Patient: sex M, age 36
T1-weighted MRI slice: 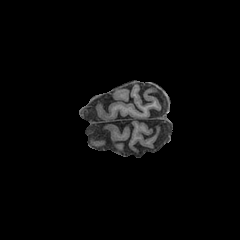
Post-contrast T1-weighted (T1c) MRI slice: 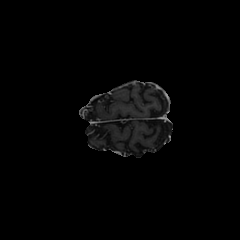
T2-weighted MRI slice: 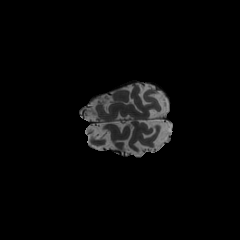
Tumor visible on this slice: no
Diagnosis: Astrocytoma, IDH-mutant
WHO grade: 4